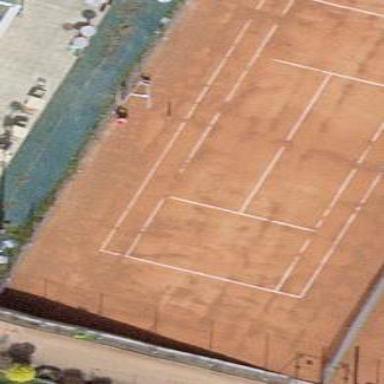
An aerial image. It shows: Tennis court in leisure pitch.